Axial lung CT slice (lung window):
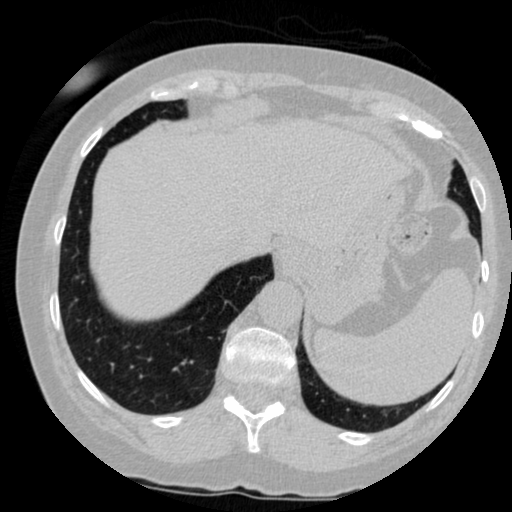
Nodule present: no